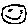
Label: smiley face